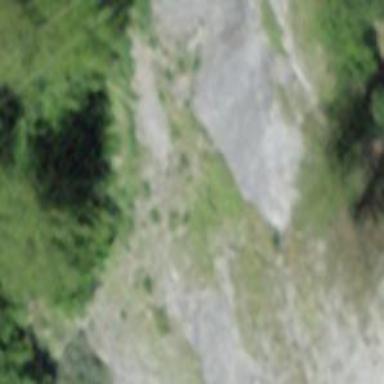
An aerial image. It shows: Cliff in nature.